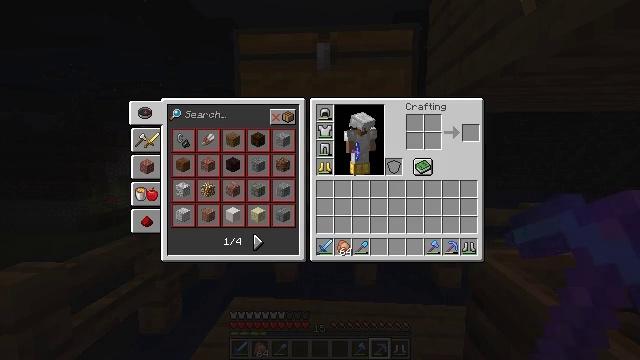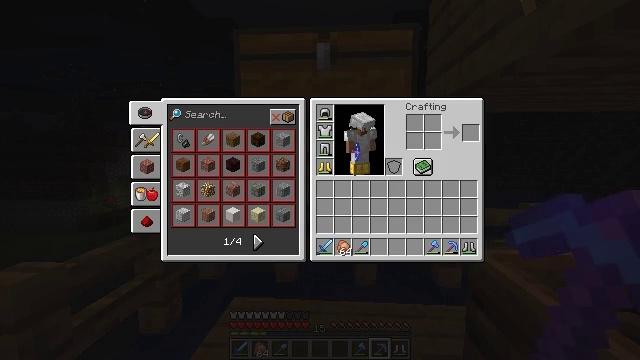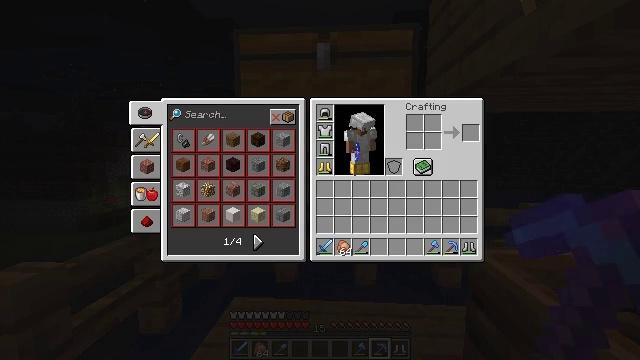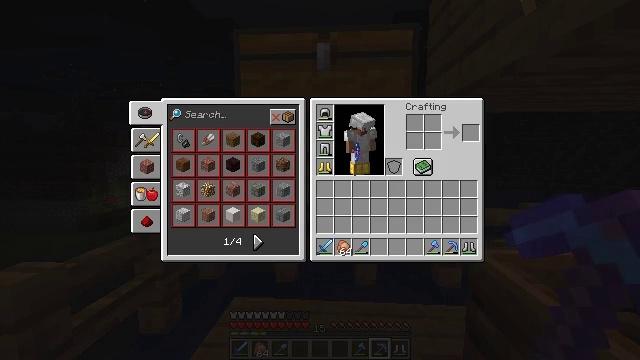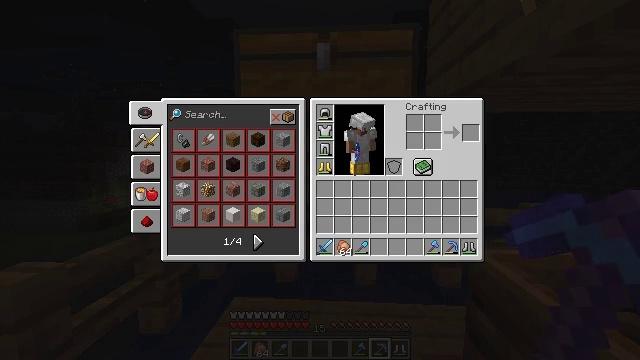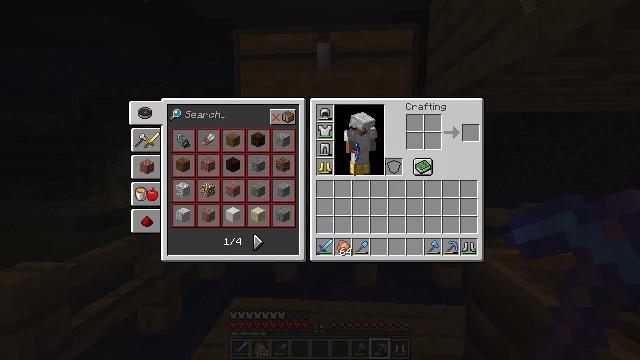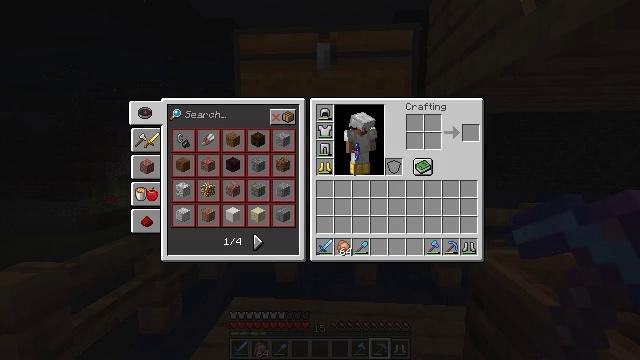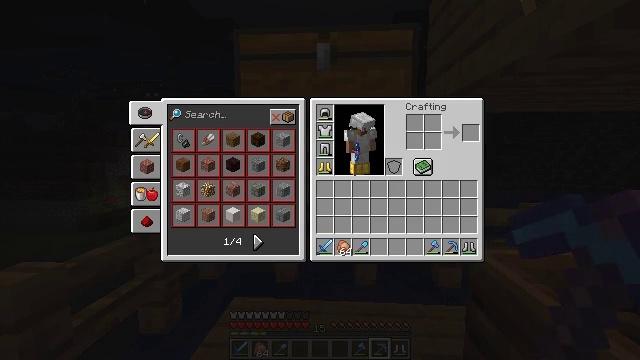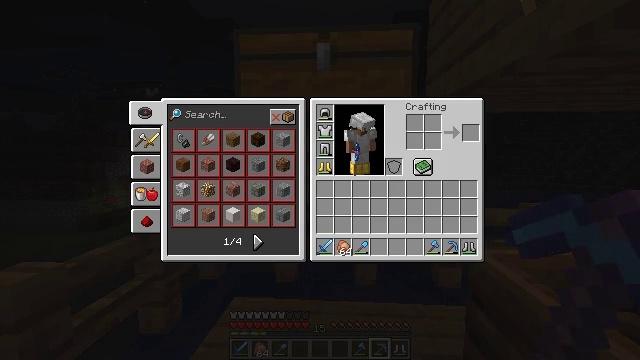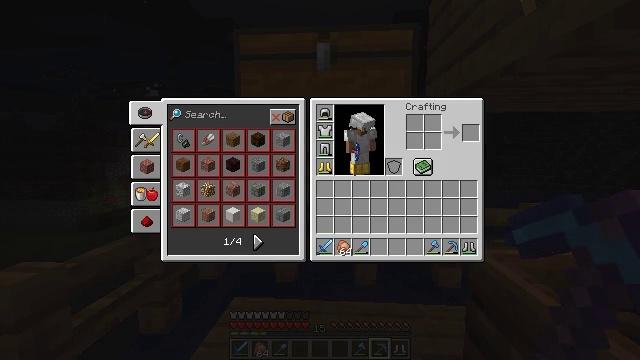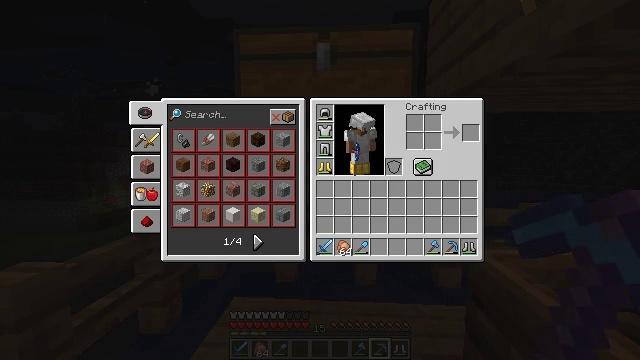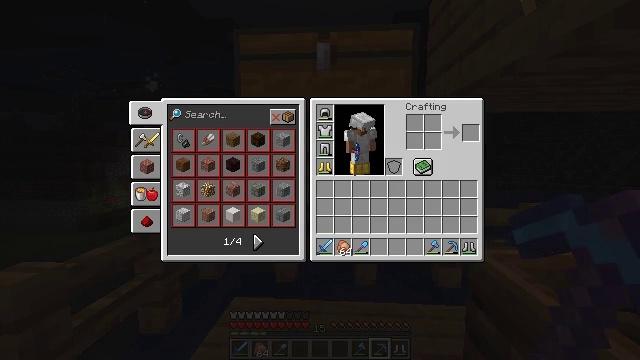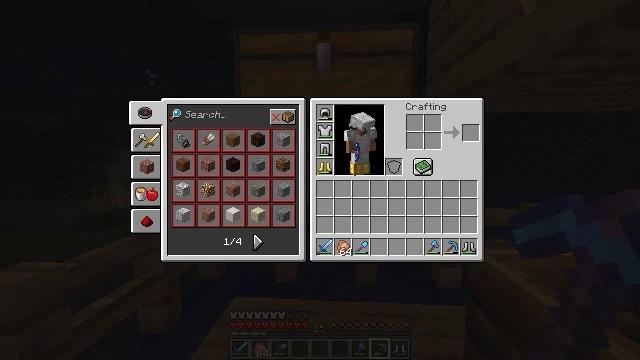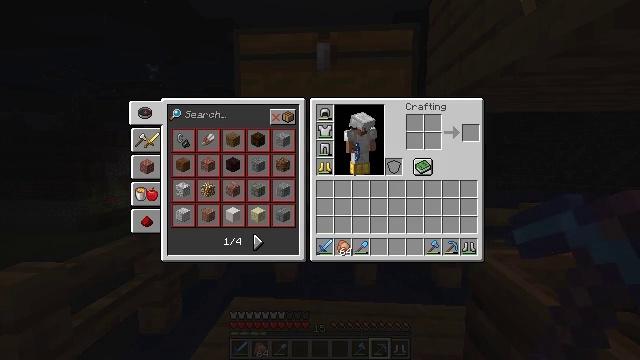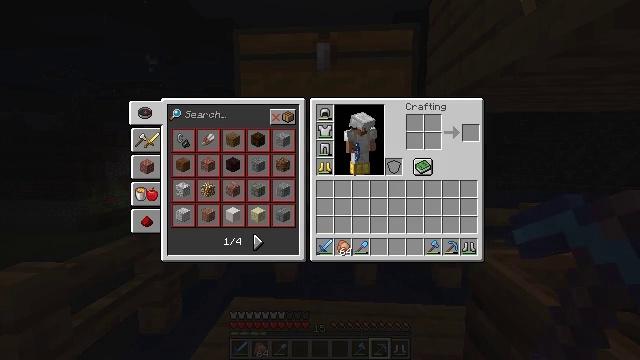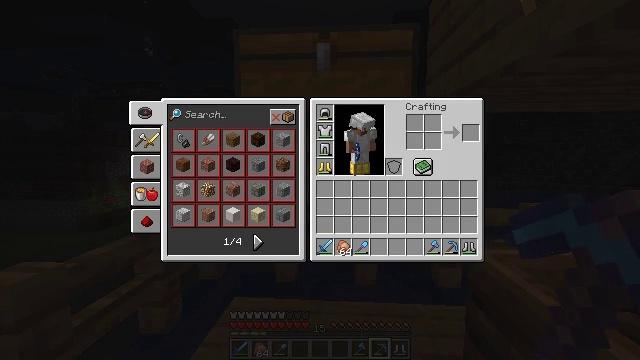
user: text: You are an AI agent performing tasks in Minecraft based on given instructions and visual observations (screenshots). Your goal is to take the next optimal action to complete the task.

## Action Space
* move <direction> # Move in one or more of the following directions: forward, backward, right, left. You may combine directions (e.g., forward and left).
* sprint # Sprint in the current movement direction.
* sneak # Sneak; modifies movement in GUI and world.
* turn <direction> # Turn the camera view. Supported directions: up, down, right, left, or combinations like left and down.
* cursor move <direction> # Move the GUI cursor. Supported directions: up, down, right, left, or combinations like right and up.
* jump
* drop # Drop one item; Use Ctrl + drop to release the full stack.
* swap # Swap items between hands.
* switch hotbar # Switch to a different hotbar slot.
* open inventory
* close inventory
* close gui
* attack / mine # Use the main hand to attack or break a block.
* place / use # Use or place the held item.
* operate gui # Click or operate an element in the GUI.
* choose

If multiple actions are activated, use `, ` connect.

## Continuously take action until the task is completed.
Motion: motion action
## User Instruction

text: Punch the spruce leaves to get saplings.
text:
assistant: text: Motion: no_op
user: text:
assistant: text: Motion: no_op
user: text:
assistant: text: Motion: no_op
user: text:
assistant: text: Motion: no_op
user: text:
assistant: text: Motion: no_op
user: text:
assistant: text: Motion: no_op
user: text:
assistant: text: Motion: no_op
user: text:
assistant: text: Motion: no_op
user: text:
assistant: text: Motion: no_op
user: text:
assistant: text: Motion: no_op
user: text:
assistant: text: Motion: no_op
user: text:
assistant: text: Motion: no_op
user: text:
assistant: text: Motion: no_op
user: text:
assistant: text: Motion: no_op
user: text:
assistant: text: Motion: no_op
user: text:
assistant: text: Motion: no_op
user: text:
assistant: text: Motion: no_op
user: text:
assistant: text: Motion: no_op
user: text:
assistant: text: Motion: no_op
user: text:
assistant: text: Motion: no_op
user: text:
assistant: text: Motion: no_op
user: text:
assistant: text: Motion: no_op
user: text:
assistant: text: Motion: no_op
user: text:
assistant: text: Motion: no_op
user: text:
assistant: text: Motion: no_op
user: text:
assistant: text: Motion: no_op
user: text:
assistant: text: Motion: no_op
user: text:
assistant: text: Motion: no_op
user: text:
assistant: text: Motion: no_op
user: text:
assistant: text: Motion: no_op